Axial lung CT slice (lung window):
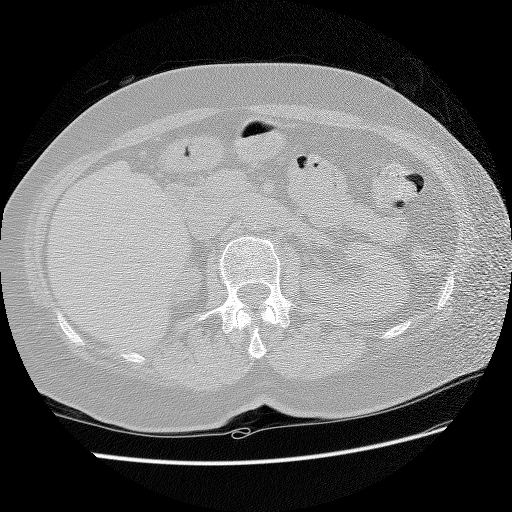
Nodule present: no